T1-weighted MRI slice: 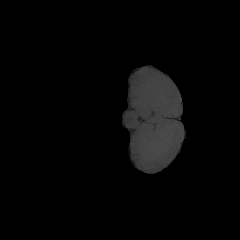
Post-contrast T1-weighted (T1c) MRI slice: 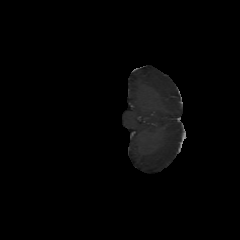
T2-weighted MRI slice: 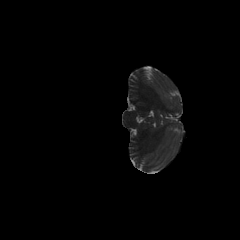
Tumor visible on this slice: no